Question: I want to simply get my video to be on the right and to have a paragraph explaining the video on the left and then do the same thing under that video and so on, so far I tried doing it but it doesn't seem to look right. How would I go about doing so??
<URL>
'''
<div style="display: inline-block">
<div class="vidOne">
<iframe style="float: left" src="http://www.youtube.com/embed/videoseries?list=PLFE2CE09D83EE3E28"
width="100px" height="100px" frameborder="0"></iframe>
<p >The is a paragraph that should go right of video 1</p>
</div>
<br>
<div class="vidTwo">
<iframe style="float: left" src="http://www.youtube.com/embed/videoseries?list=PLFE2CE09D83EE3E28"
width="100px" height="100px" frameborder="0"></iframe>
<p>The is a paragraph that should go right of video 1</p>
</div>
</div>
'''
This is my aim:
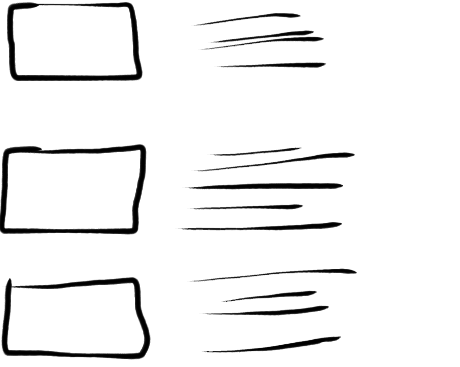
Answer: Change:
'''
style="float: left"
'''
to
'''
style="clear:left; float: left"
'''
Note that you may want to also add some top margin to the div containers to space them apart more vertically.
<URL>